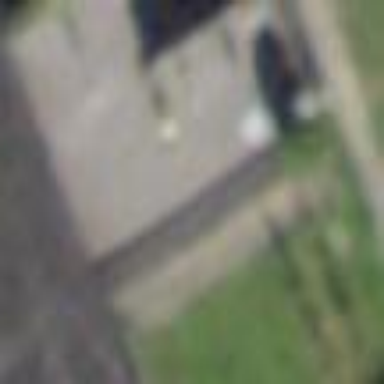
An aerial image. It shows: Service building.